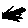
Label: hexagon